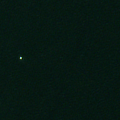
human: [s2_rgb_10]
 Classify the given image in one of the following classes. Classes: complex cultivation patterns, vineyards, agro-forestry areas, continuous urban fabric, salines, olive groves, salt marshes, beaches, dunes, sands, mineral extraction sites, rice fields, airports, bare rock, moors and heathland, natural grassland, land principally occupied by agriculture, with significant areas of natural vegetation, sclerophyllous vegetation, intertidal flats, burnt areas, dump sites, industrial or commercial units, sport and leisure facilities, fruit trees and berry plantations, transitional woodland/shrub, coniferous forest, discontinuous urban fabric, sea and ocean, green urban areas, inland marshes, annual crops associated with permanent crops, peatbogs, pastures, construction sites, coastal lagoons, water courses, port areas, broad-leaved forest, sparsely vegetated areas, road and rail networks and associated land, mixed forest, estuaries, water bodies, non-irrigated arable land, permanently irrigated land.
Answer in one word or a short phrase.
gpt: sea and ocean